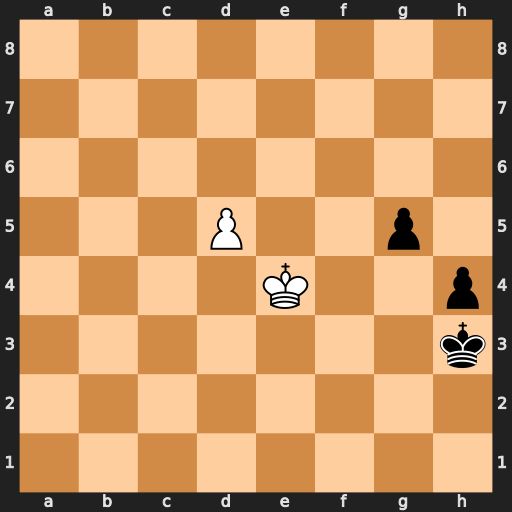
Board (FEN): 8/8/8/3P2p1/4K2p/7k/8/8
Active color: w
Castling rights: -
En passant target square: -
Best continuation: d6 g4 d7 g3 d8=Q g2 Qd3+ Kh2 Qe2 Kh1 Qf3